Interaction volume radius: 5 \u00c5
Interaction volume height: 15 \u00c5
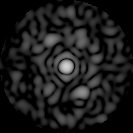
Disorder parameter: 0.8286